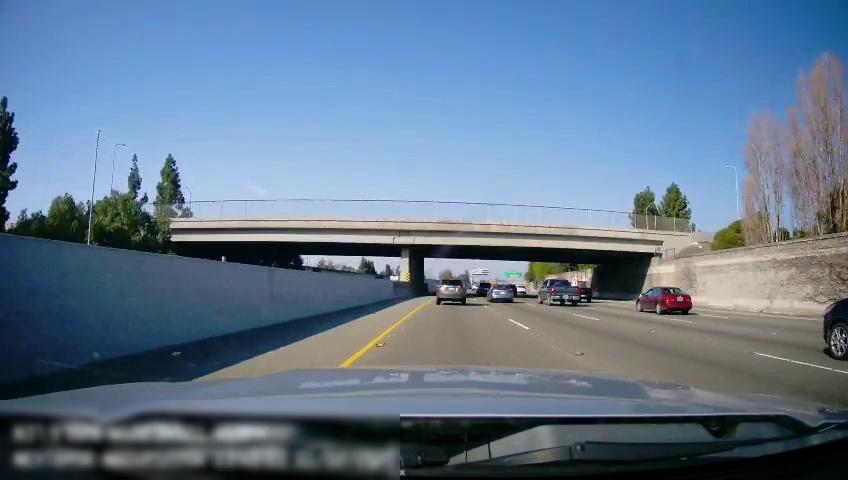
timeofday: Day
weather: Sunny
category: Drivable Space
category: Vehicles | Car
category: Vehicles | Car
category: Vehicles | Truck
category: Vehicles | SUV
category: Vehicles | Truck
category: Vehicles | SUV
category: Vehicles | SUV
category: Vehicles | Car
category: Vehicles | SUV
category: Lanes | Alternate Lane
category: Lanes | Alternate Lane
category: Lanes | Alternate Lane
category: Lanes | Alternate Lane
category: Lanes | Current Lane
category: Lanes | Current Lane
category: Traffic | Signs
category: Traffic | Signs